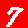
Digit: 7